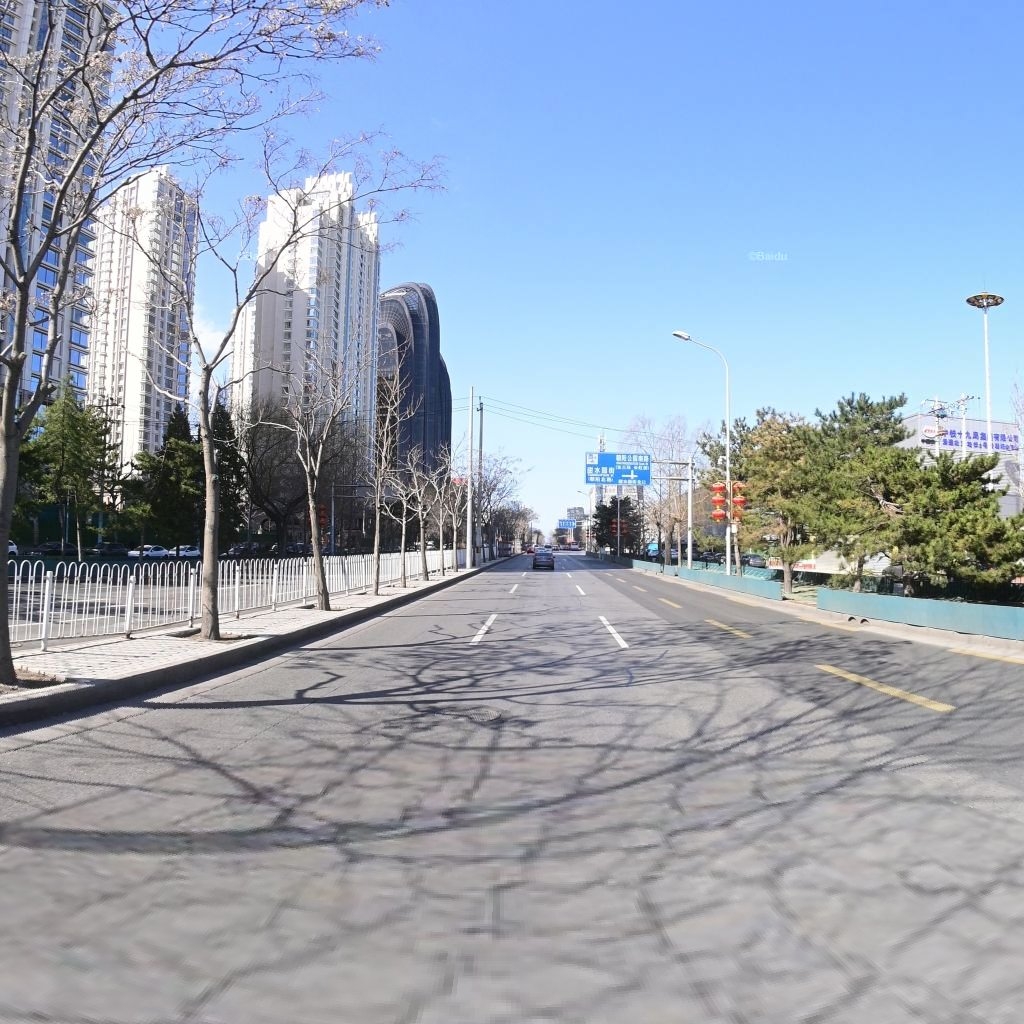
Region: Chaoyang
Road damage annotations: longitudinal crack, manhole cover, longitudinal patch